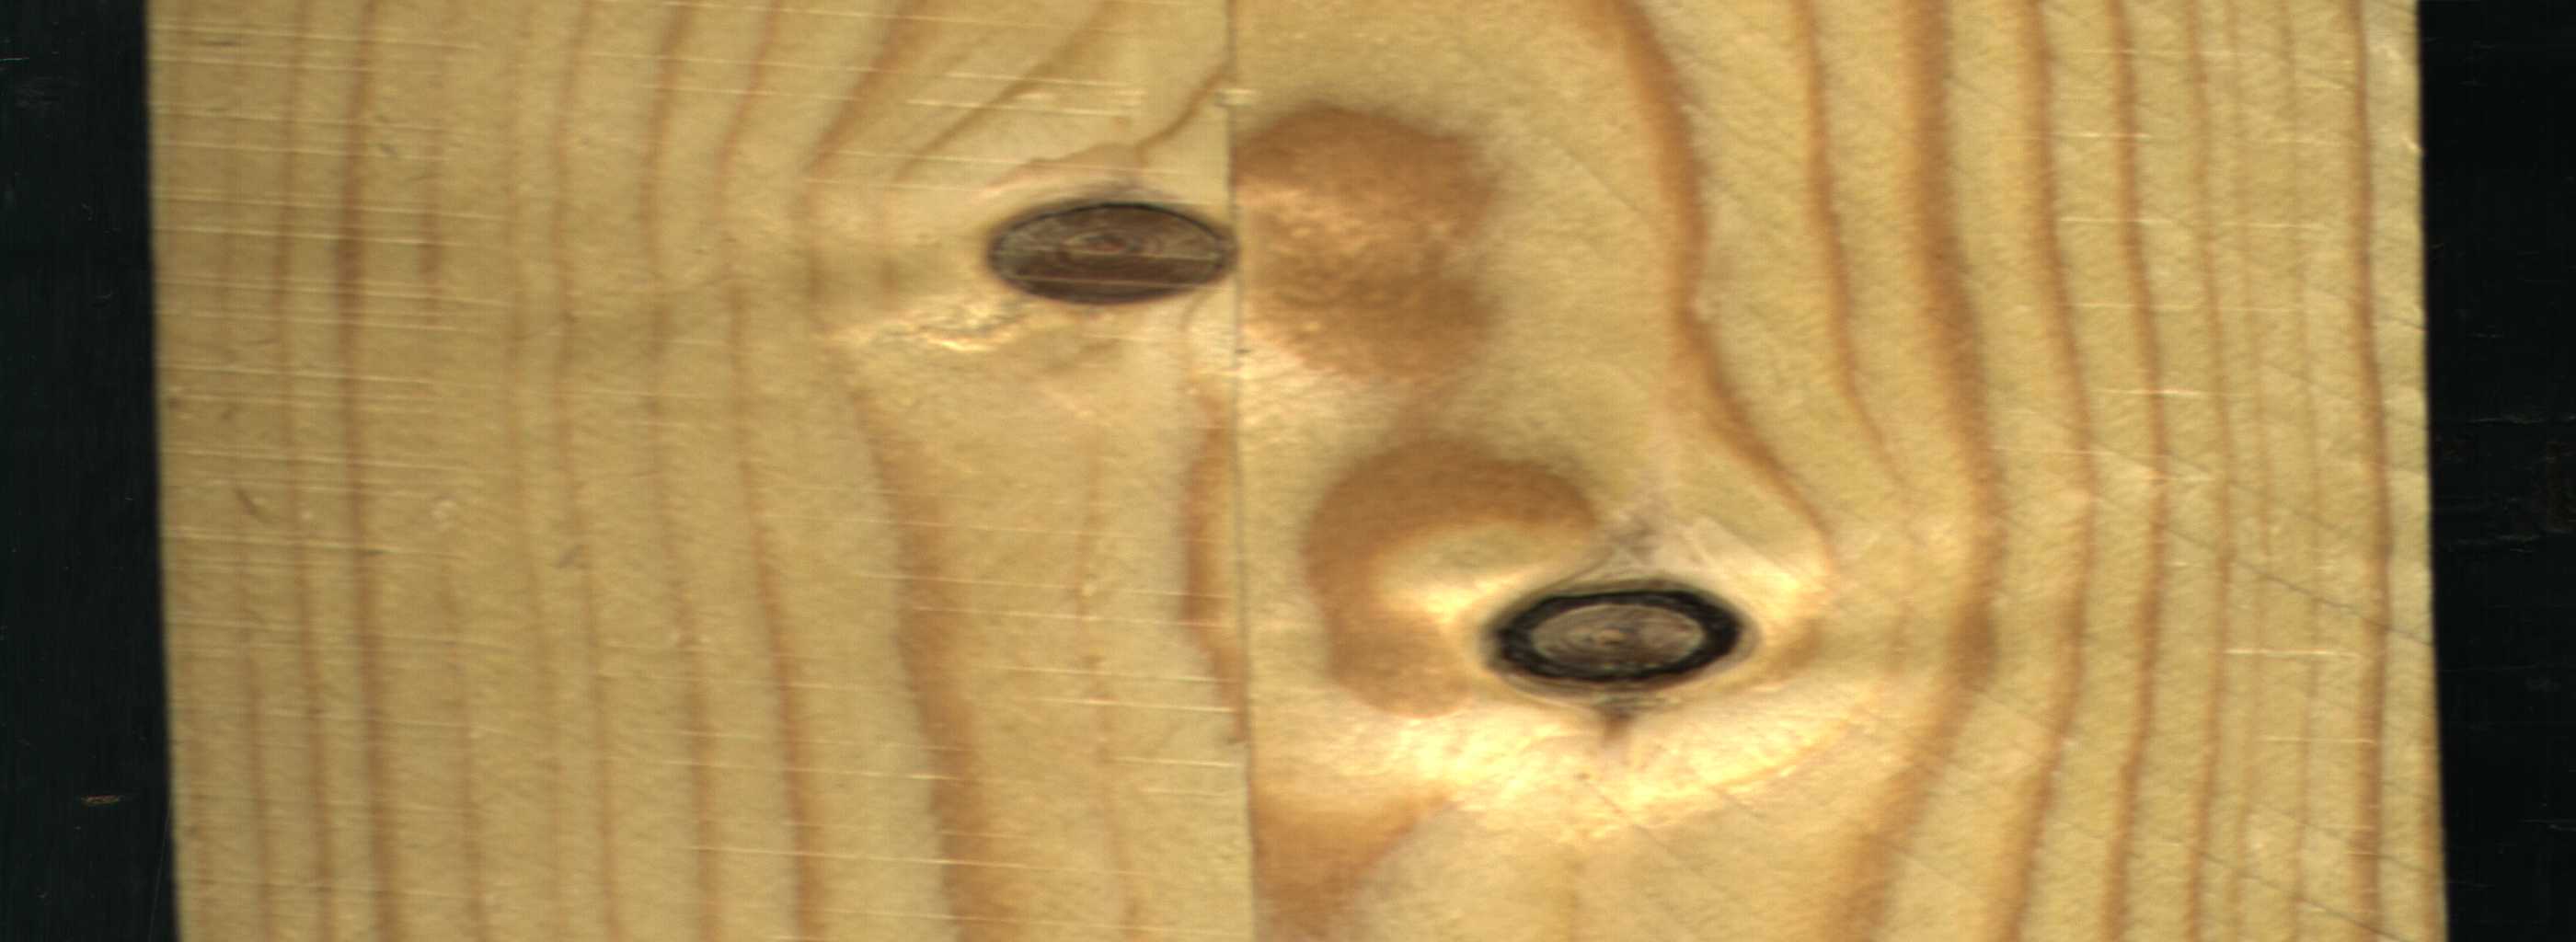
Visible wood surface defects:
Dead_Knot
Dead_Knot